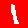
Digit: 1